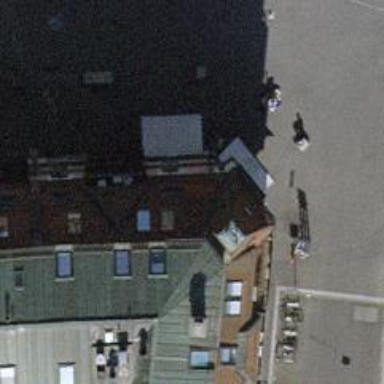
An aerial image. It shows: Bakery.